Field crop: maize
Growth stage: 2
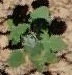
Species: chenopodium